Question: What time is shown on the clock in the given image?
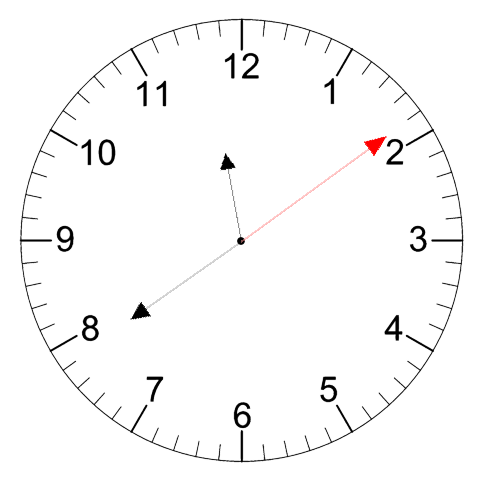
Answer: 11:39:09